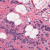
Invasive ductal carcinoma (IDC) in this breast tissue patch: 1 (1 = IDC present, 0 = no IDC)